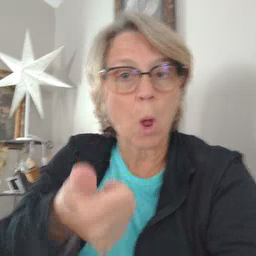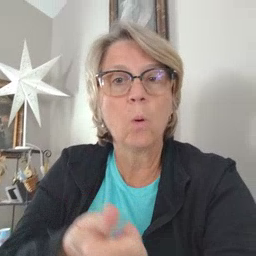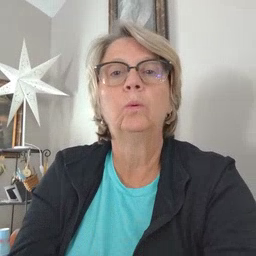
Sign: tomorrow